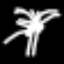
Label: palm tree